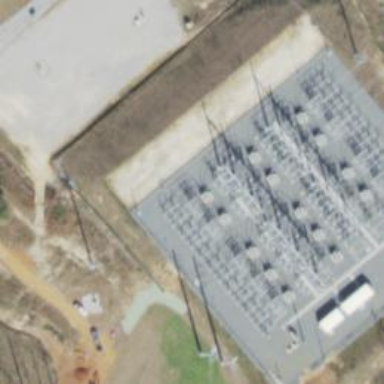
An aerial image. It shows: Switch used for power control.